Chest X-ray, PA view. Patient: 56 years old, sex M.
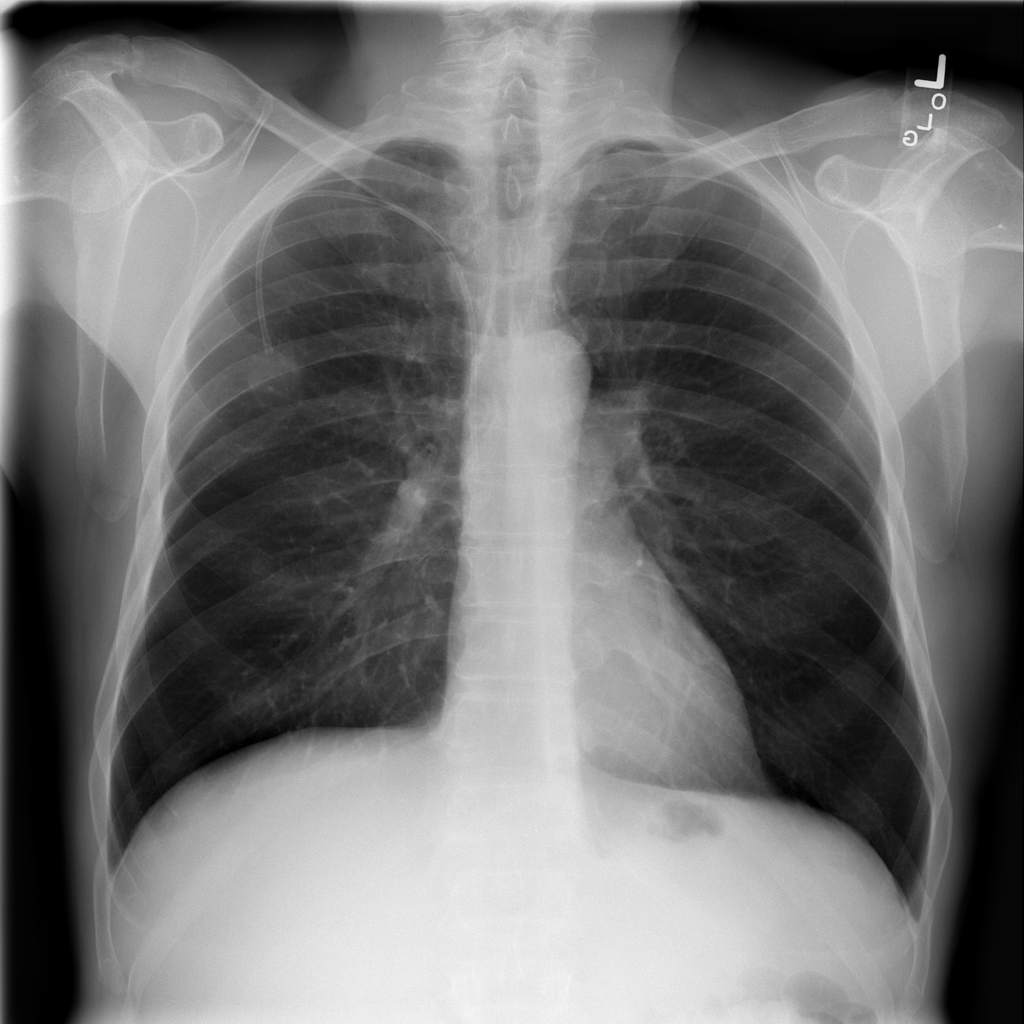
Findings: Infiltration